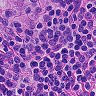
Metastatic tissue present: no